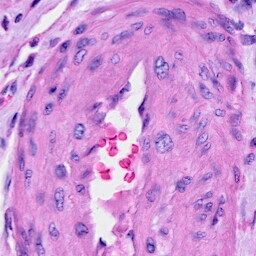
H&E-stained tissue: Cervix